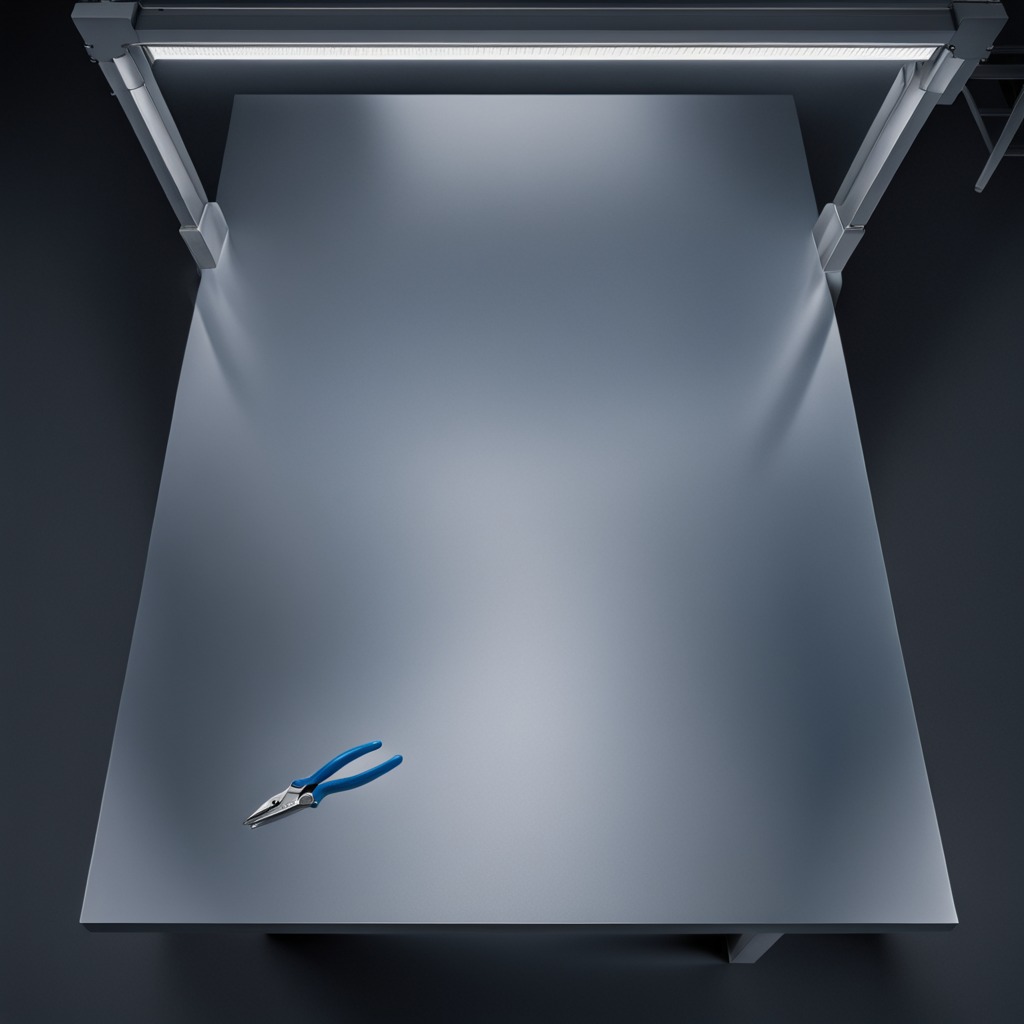
A plier is lying on the tabletop.